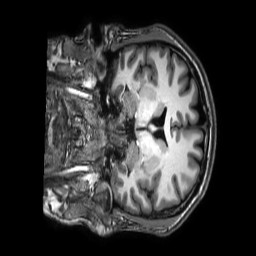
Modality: T1w
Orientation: coronal
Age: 39
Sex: male
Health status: healthy
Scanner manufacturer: philips
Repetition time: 0.009 s
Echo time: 0.004 s